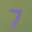
Label: 7